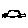
Label: car